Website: home-depot
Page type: customer-info-address
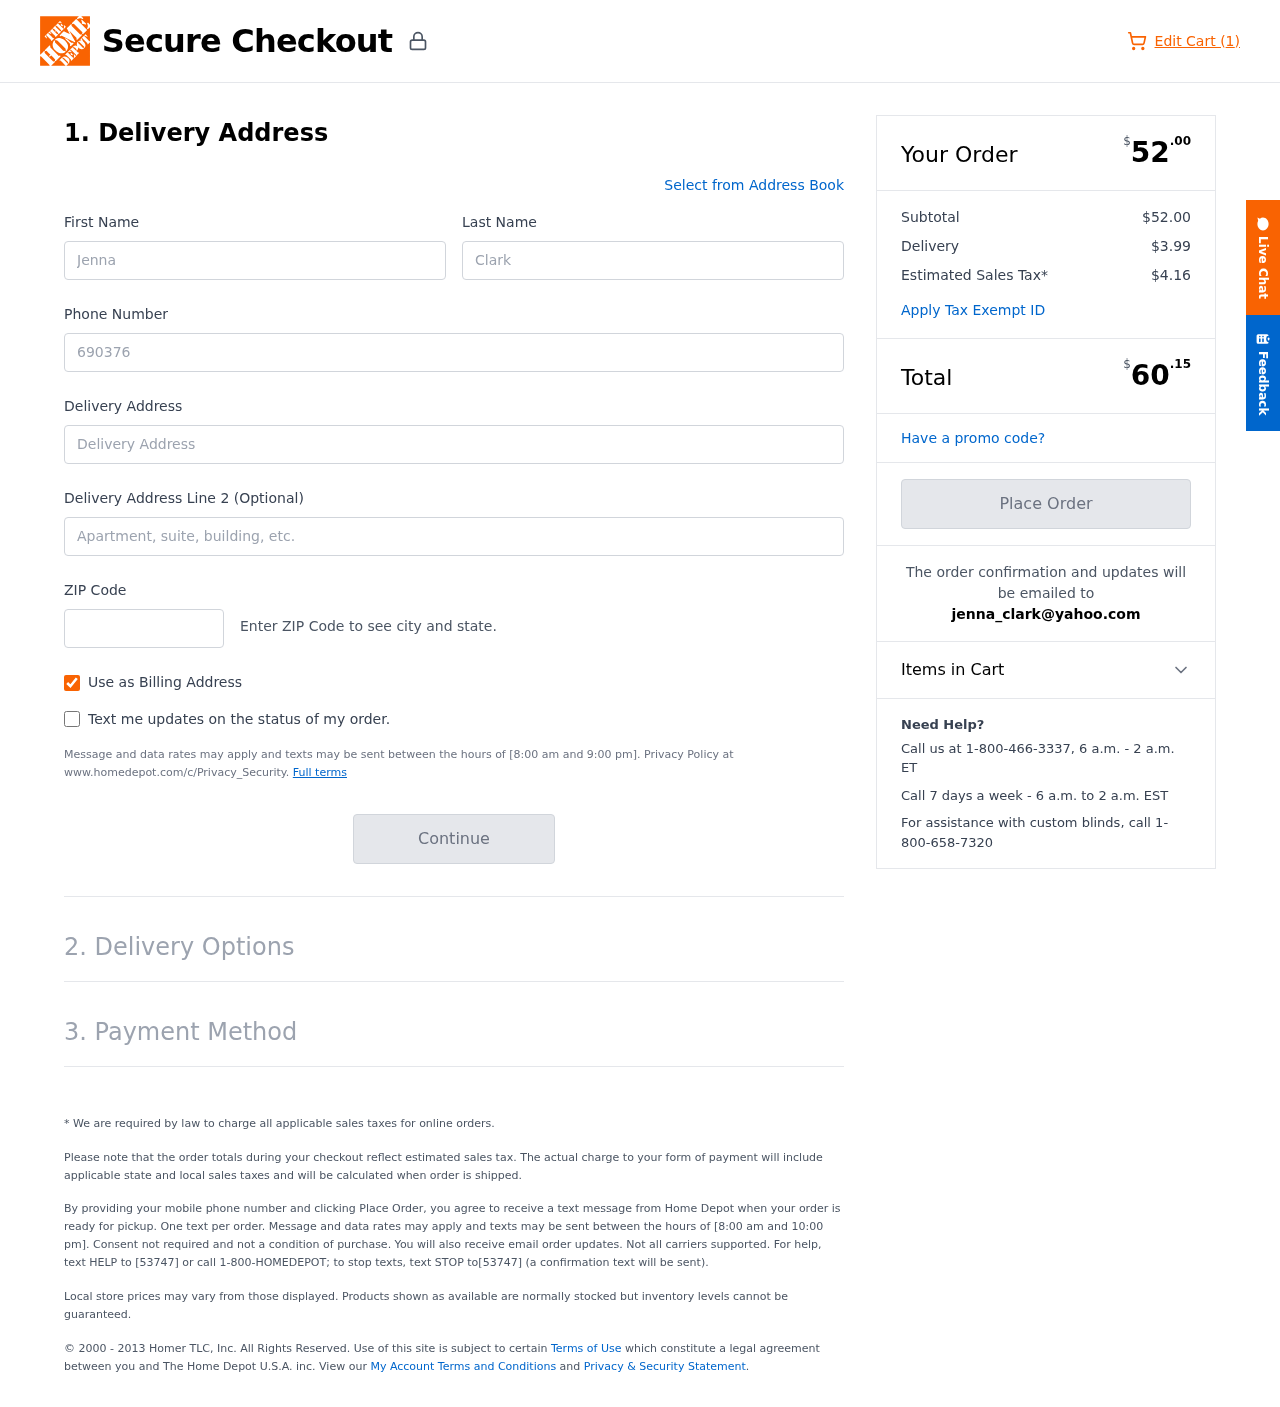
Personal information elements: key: PII_EMAIL
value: jenna_clark@yahoo.com
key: PII_FIRSTNAME
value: Jenna
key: PII_LASTNAME
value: Clark
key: PII_PHONE
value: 6903769780
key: PII_POSTCODE
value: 42909
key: PII_STREET
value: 392 Joshua Loaf Suite 984
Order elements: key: ORDER_NUM_ITEMS
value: Edit Cart (1)
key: ORDER_SUBTOTAL_HEADER
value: $52.00
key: ORDER_SUBTOTAL
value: $52.00
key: ORDER_SHIPPING_COST
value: $3.99
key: ORDER_TAX
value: $4.16
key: ORDER_TOTAL2
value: $60.15